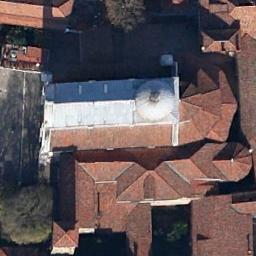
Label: church